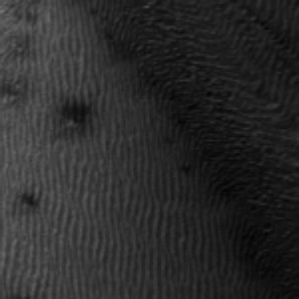
Label: frost